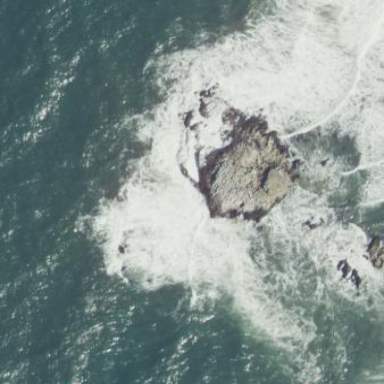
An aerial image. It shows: Islet.